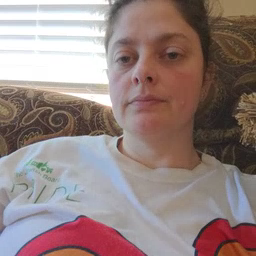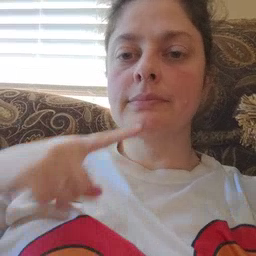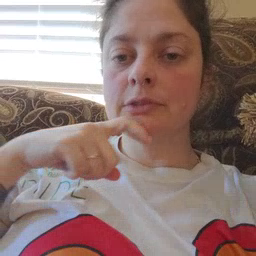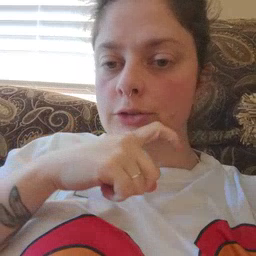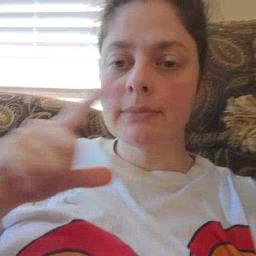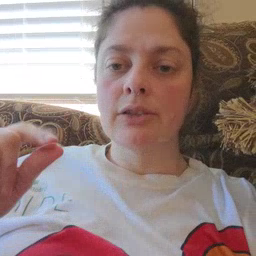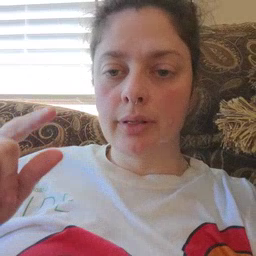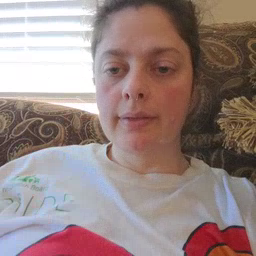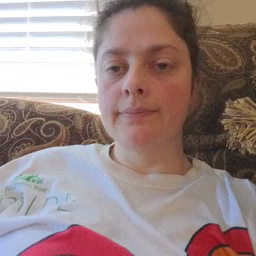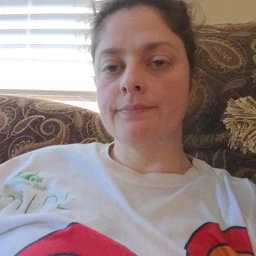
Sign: cereal